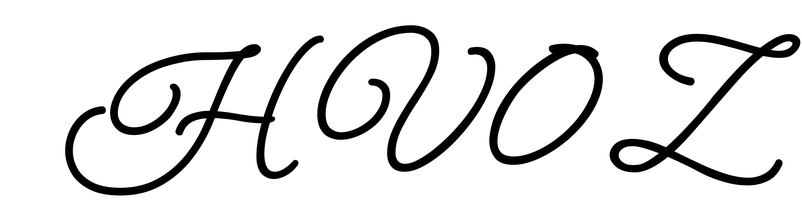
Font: MeowScript-Regular